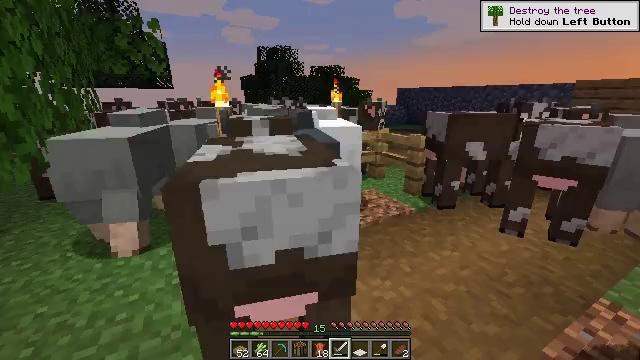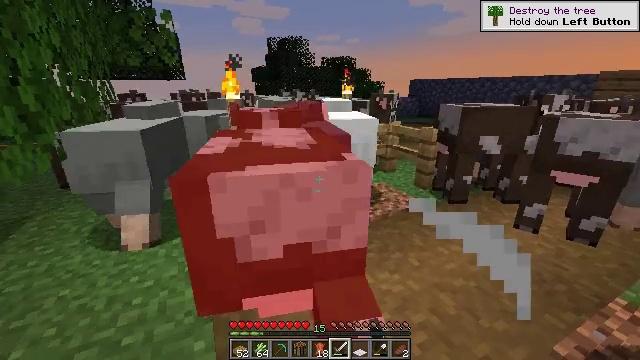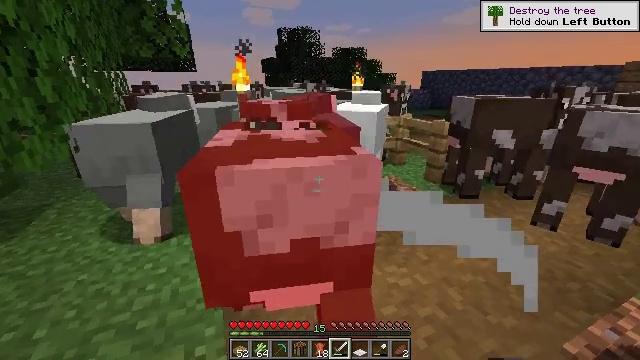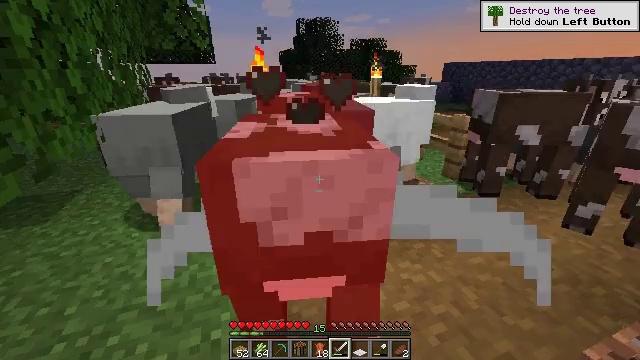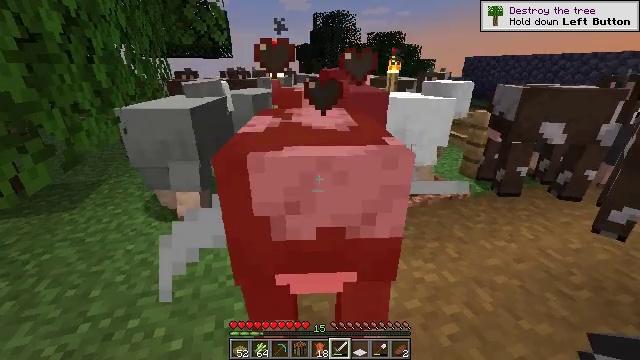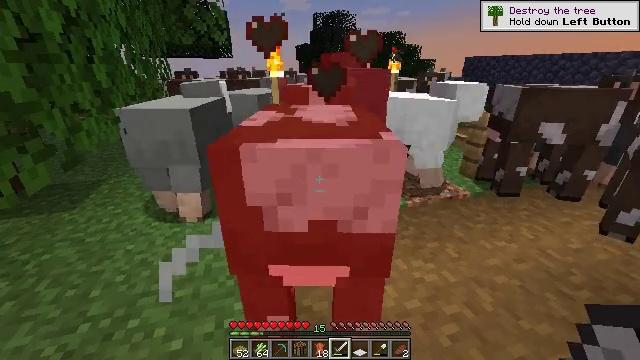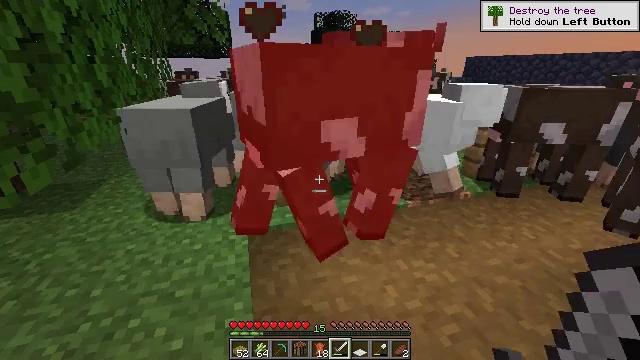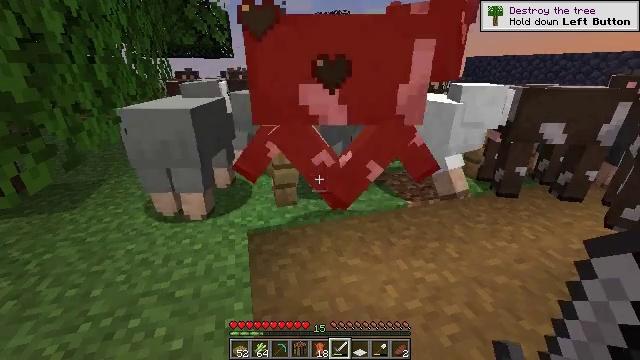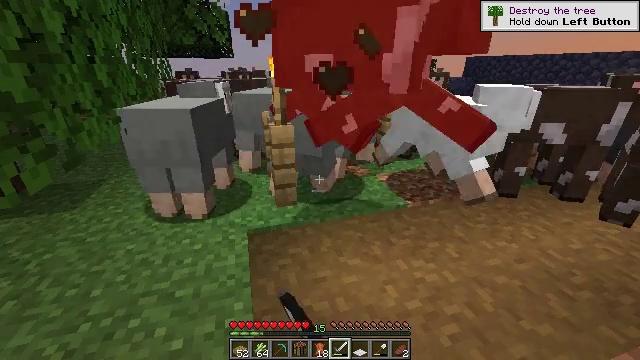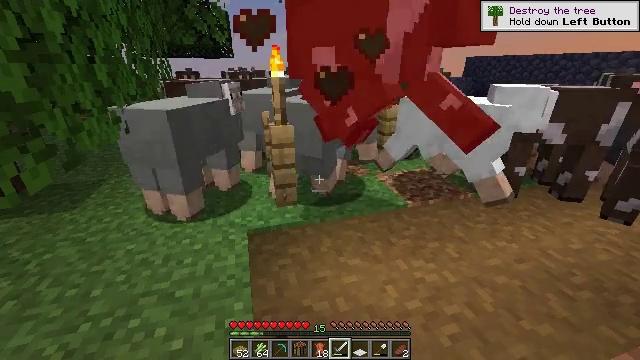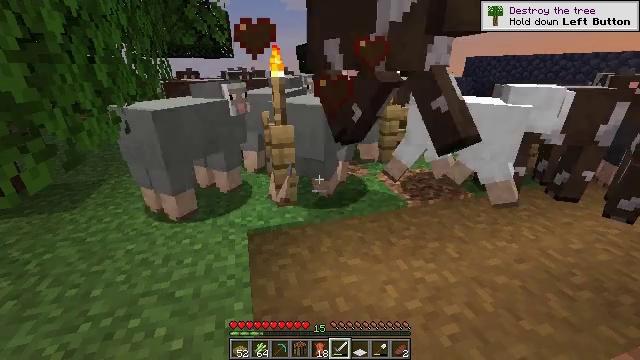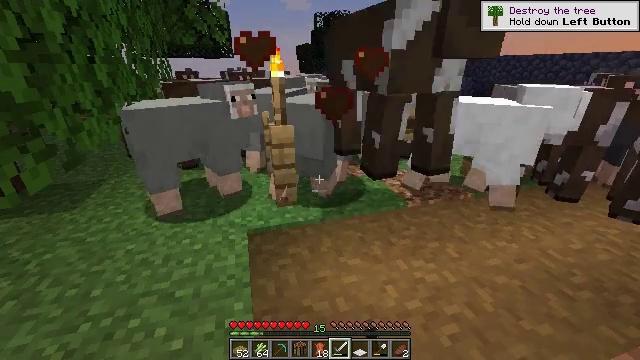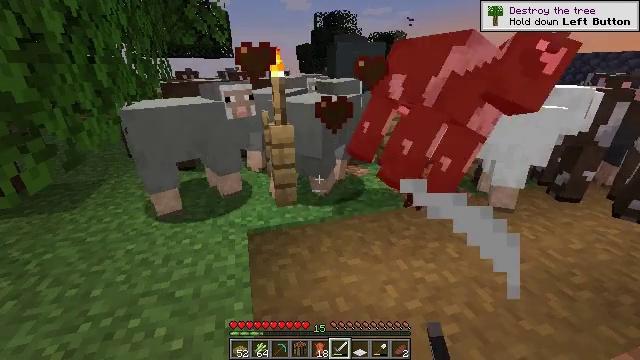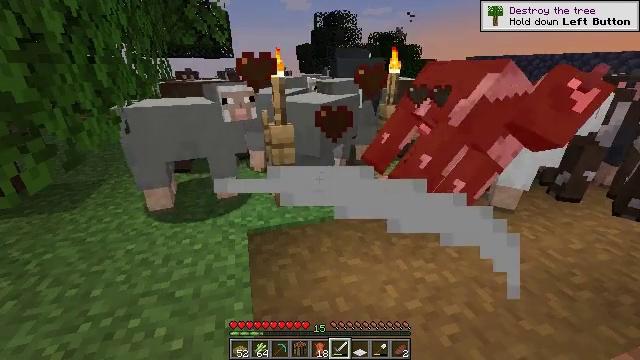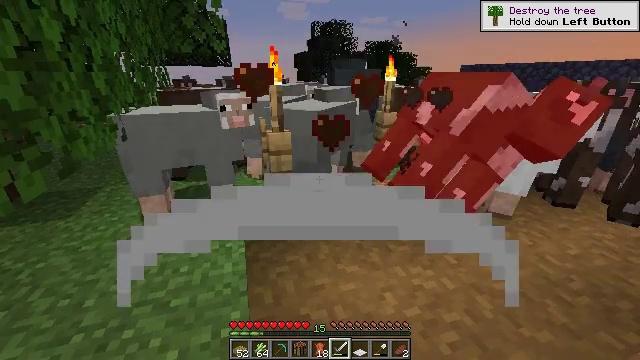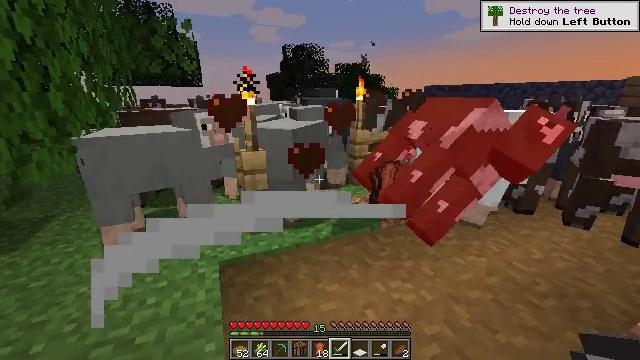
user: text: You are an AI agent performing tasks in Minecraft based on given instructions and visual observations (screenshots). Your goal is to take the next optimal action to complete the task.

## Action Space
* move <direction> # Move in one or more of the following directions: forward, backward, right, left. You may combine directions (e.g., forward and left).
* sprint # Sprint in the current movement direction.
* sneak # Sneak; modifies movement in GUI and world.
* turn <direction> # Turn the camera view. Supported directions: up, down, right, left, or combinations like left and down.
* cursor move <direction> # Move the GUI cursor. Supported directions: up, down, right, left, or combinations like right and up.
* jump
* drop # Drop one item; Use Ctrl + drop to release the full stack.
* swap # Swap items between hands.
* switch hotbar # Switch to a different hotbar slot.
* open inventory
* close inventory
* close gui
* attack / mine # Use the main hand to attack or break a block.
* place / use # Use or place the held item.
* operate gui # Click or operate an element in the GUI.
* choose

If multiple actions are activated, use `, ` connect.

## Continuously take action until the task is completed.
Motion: motion action
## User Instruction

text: Hunt a cow.
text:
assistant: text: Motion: turn left and down
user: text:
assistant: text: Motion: turn left and down
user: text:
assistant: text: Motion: turn left and down
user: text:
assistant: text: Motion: turn left and down
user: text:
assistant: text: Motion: no_op
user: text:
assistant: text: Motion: no_op
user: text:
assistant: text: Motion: attack / mine
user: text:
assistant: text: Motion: attack / mine
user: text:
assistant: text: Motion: attack / mine
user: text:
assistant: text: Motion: no_op
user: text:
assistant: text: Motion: no_op
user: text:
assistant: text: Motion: no_op
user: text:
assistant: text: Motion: no_op
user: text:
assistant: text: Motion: turn up
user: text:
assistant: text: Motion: turn right and up
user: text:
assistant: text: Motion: turn right
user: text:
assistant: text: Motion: turn right
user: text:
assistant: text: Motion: turn right
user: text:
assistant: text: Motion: turn right
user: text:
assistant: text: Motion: turn right
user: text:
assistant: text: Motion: turn right
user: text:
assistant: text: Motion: turn right
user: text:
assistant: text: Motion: move forward
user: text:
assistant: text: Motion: move forward, turn right
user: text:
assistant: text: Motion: move forward
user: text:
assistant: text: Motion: move forward
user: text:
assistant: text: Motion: move forward
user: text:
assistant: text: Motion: move forward, turn left
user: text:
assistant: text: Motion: move forward, turn left
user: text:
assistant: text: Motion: move forward, turn left